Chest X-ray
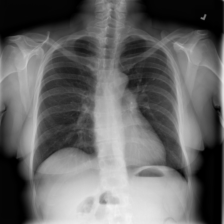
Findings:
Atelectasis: negative
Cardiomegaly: negative
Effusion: negative
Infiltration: negative
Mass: negative
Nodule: negative
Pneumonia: negative
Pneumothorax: negative
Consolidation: negative
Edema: negative
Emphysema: negative
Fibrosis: negative
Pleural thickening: negative
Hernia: negative